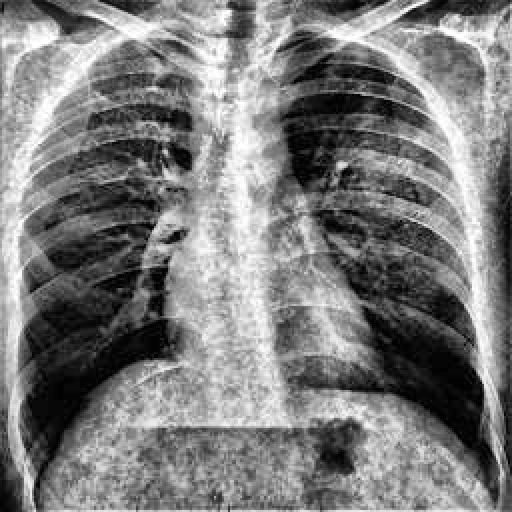
Finding: TUBERCULOSIS